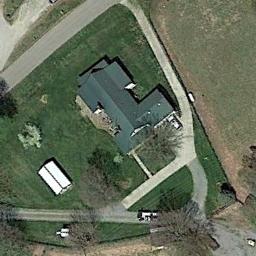
Label: residential